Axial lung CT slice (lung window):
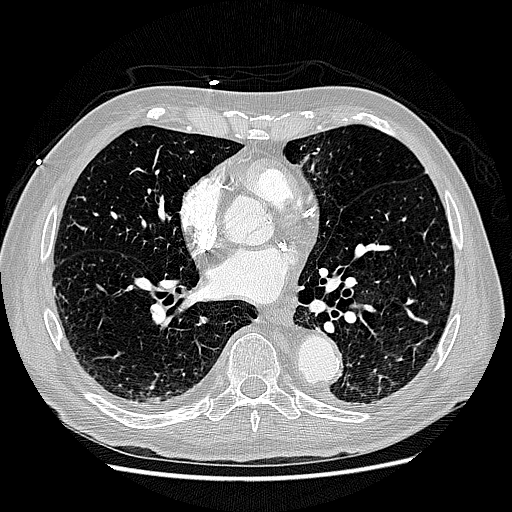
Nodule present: no